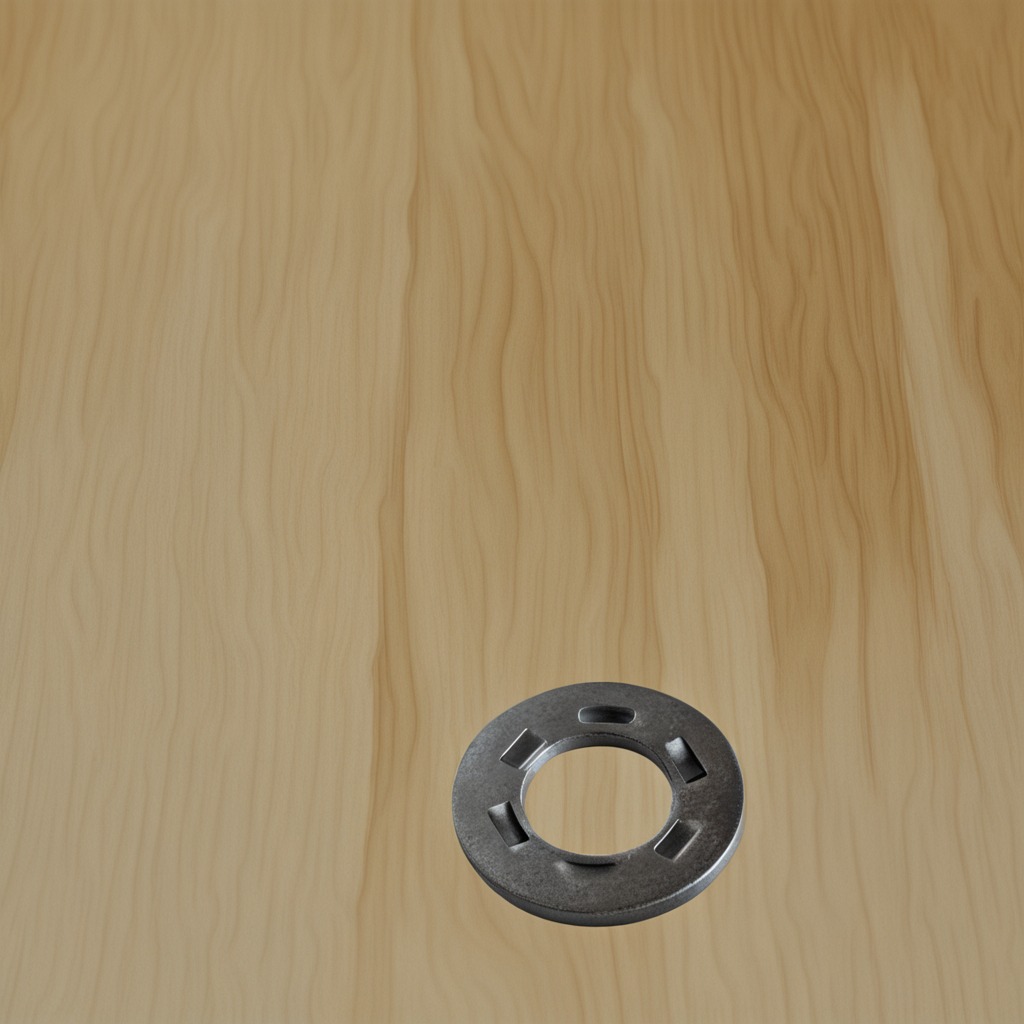
A flat metal washer lies on a plywood surface in a paint workshop lit by afternoon window light.